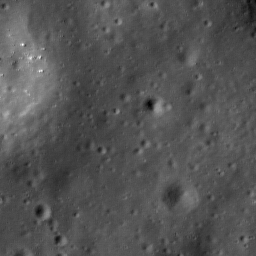
Host type: background_regolith
Lunar coordinates: latitude nan, longitude nan